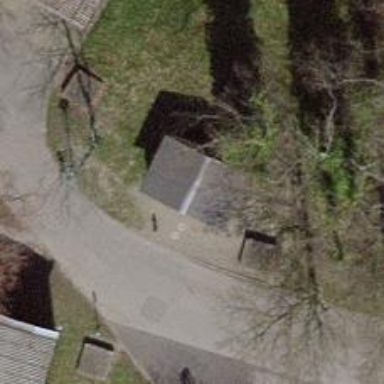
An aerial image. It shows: Kiosk.